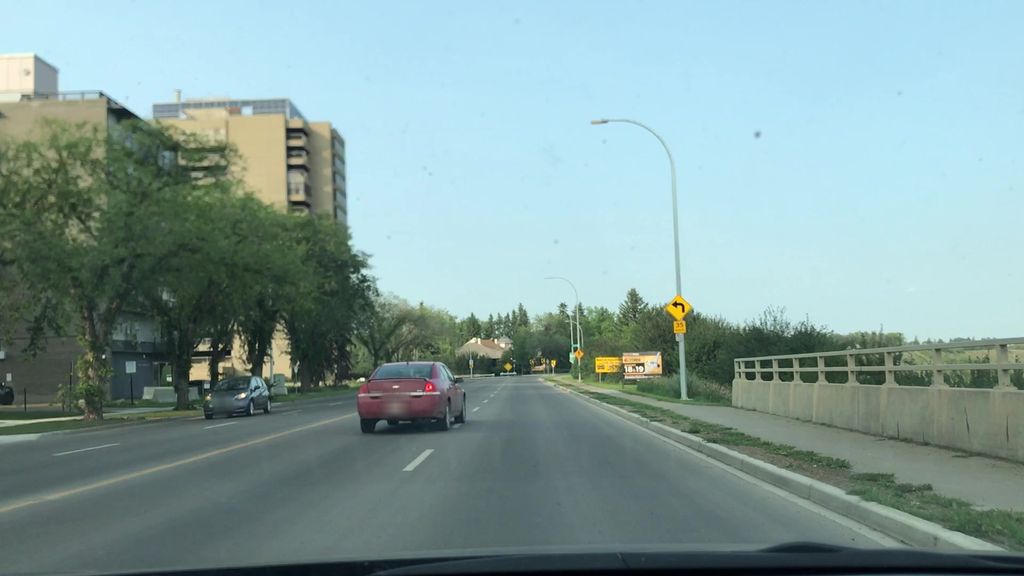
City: edmonton